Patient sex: F
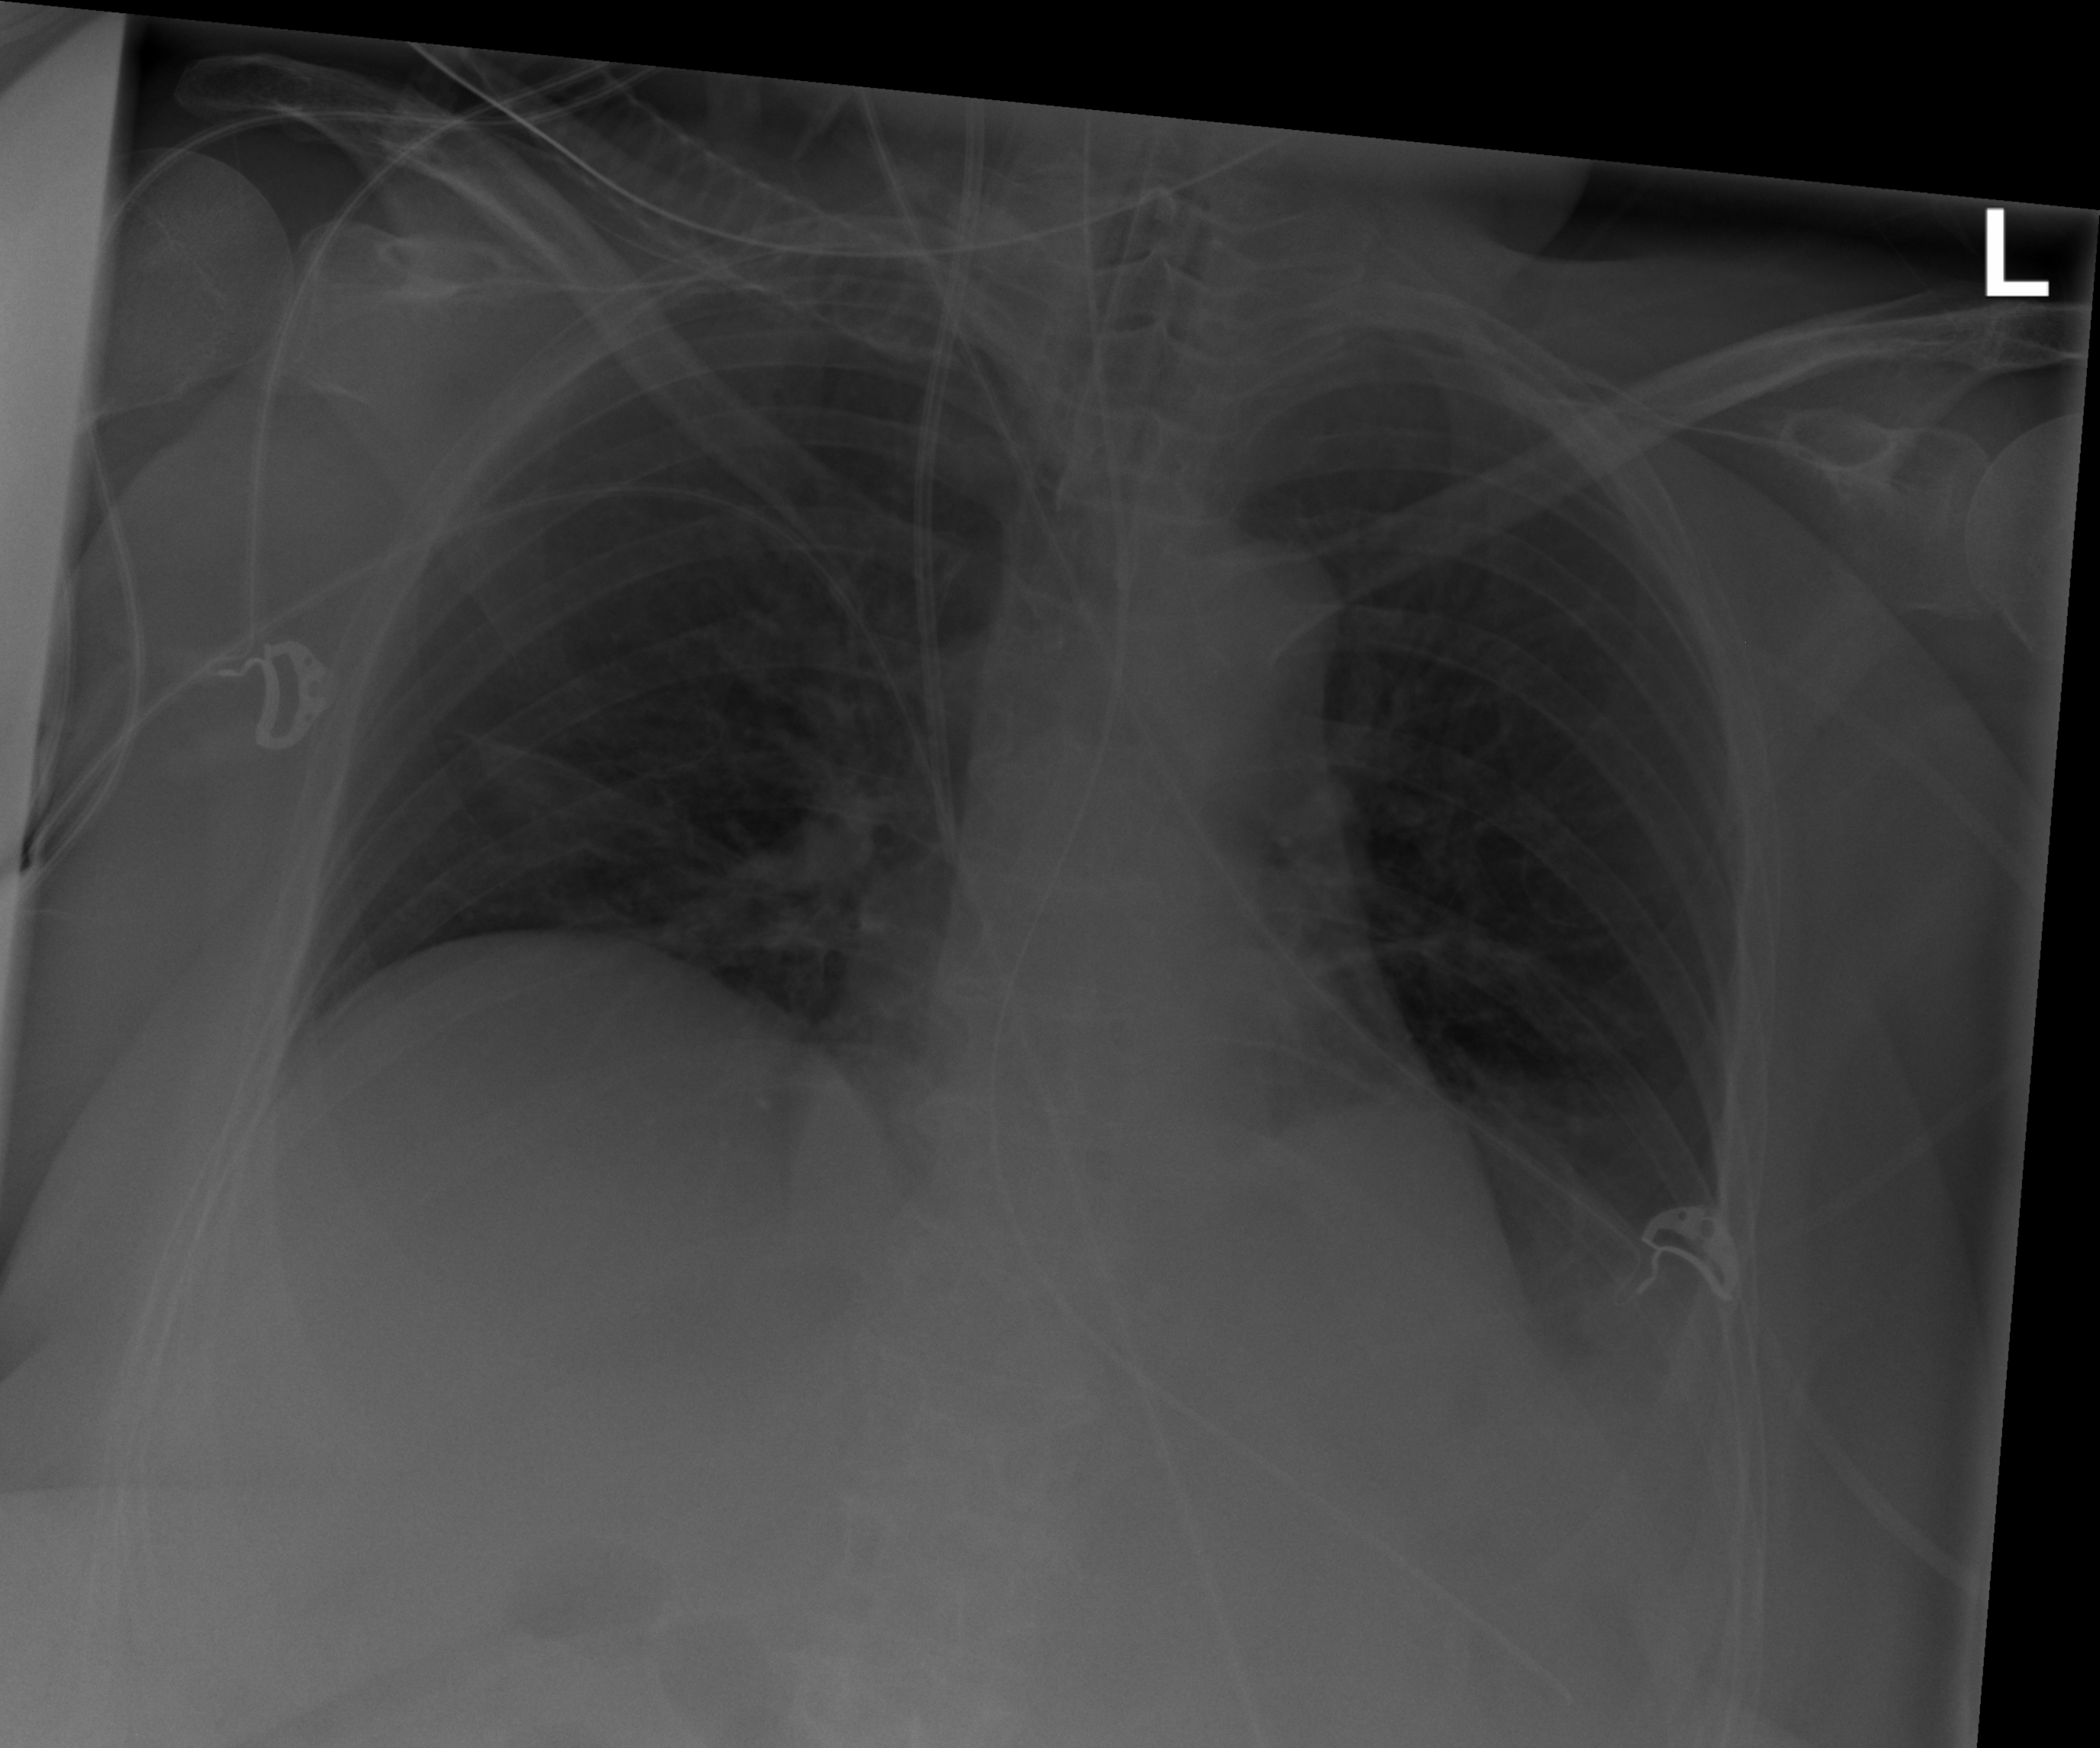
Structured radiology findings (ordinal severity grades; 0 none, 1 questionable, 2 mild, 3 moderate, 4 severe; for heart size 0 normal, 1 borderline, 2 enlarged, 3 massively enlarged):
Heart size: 0
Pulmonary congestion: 0
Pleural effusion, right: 0
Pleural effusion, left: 0
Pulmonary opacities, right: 0
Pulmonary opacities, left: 0
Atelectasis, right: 2
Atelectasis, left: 2